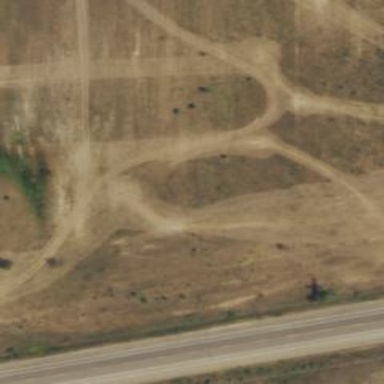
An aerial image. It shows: Disc golf tee.